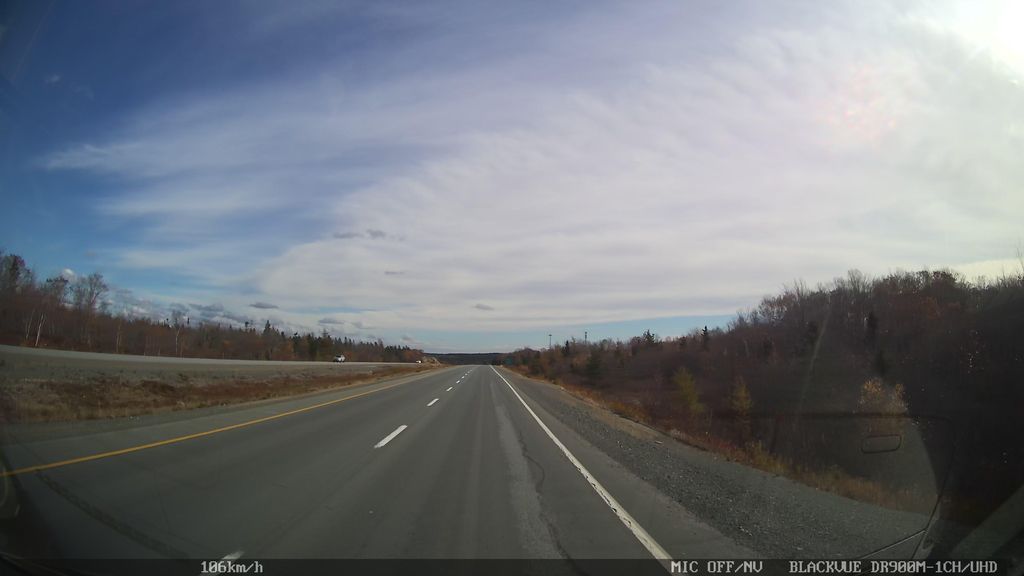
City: halifax